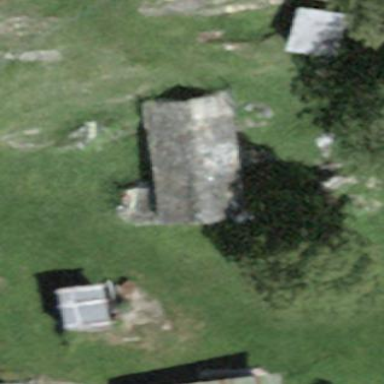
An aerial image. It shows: Hut.